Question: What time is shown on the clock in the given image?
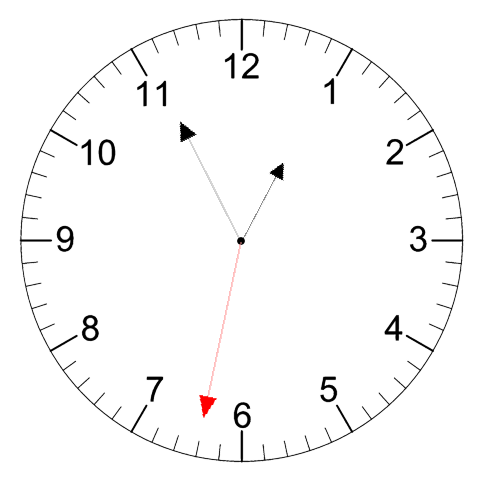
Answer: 12:55:32